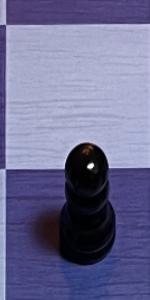
Label: Pawn_Black